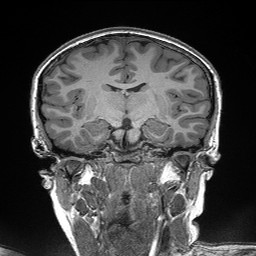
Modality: T1w
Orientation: sagittal
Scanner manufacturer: siemens
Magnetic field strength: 3 T
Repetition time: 2.3 s
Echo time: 0.00298 s